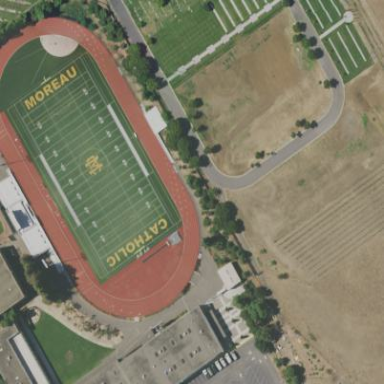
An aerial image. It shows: American football pitch.